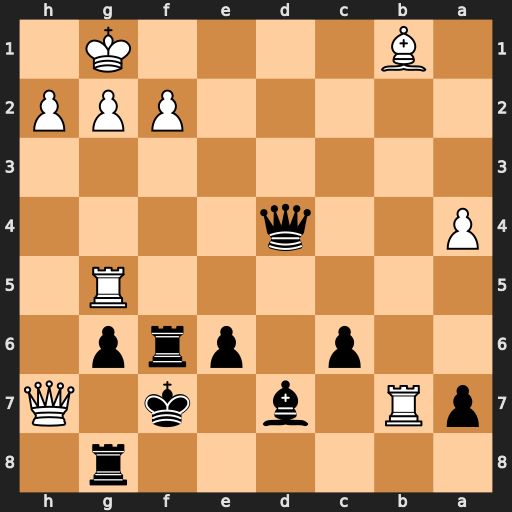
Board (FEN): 6r1/pR1b1k1Q/2p1prp1/6R1/P2q4/8/5PPP/1B4K1
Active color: b
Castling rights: -
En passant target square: -
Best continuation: Rg7 Qxg7+ Kxg7